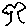
Label: tree